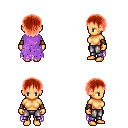
a pixel art fantasy rpg character, female body template, human, tanned skin, maroon tattered cape, metal pants, red plain hairstyle, cloth bracers, four views (front, back, left, right), 2x2 character sprite sheet, small pixel art, hard edges, no anti-aliasing